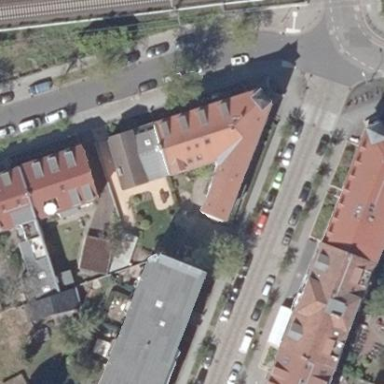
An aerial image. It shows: Apartments housed in building with gambrel roof.